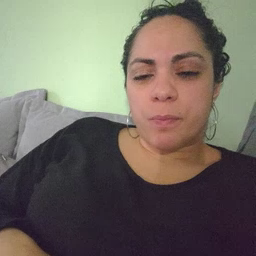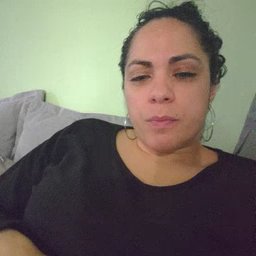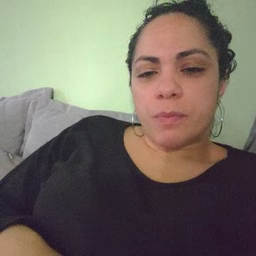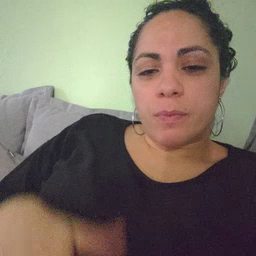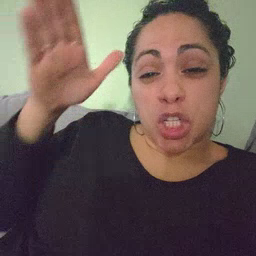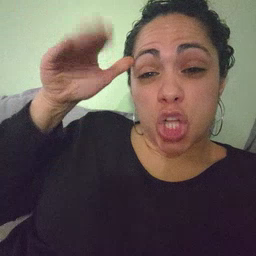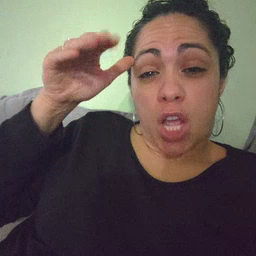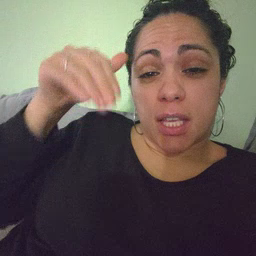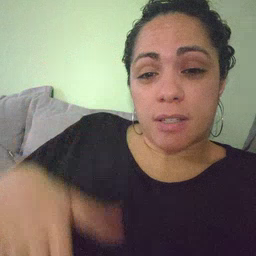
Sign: donkey